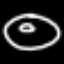
Label: donut